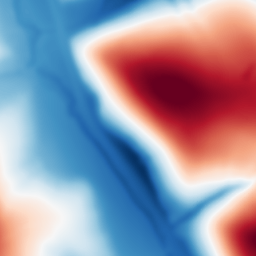
Category: multiscale
Decomposition family: dog
Decomposition parameters: sigma_low: 3
sigma_high: 100
Upsampling method: regularized
Upsampling parameters: scale: 4
lambda_reg: 0.001
Upsampling scale: 4